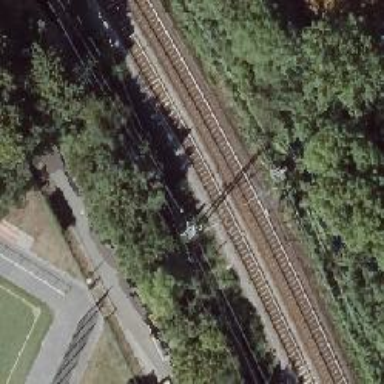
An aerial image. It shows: Railway signal.